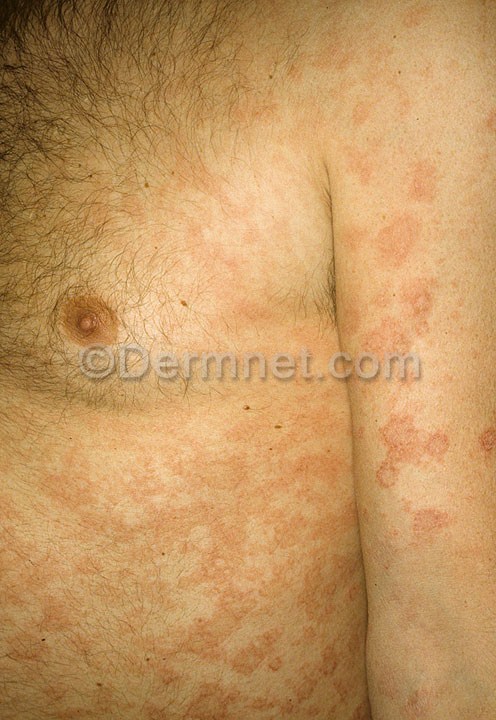
Disease: Psoriasis pictures Lichen Planus and related diseases